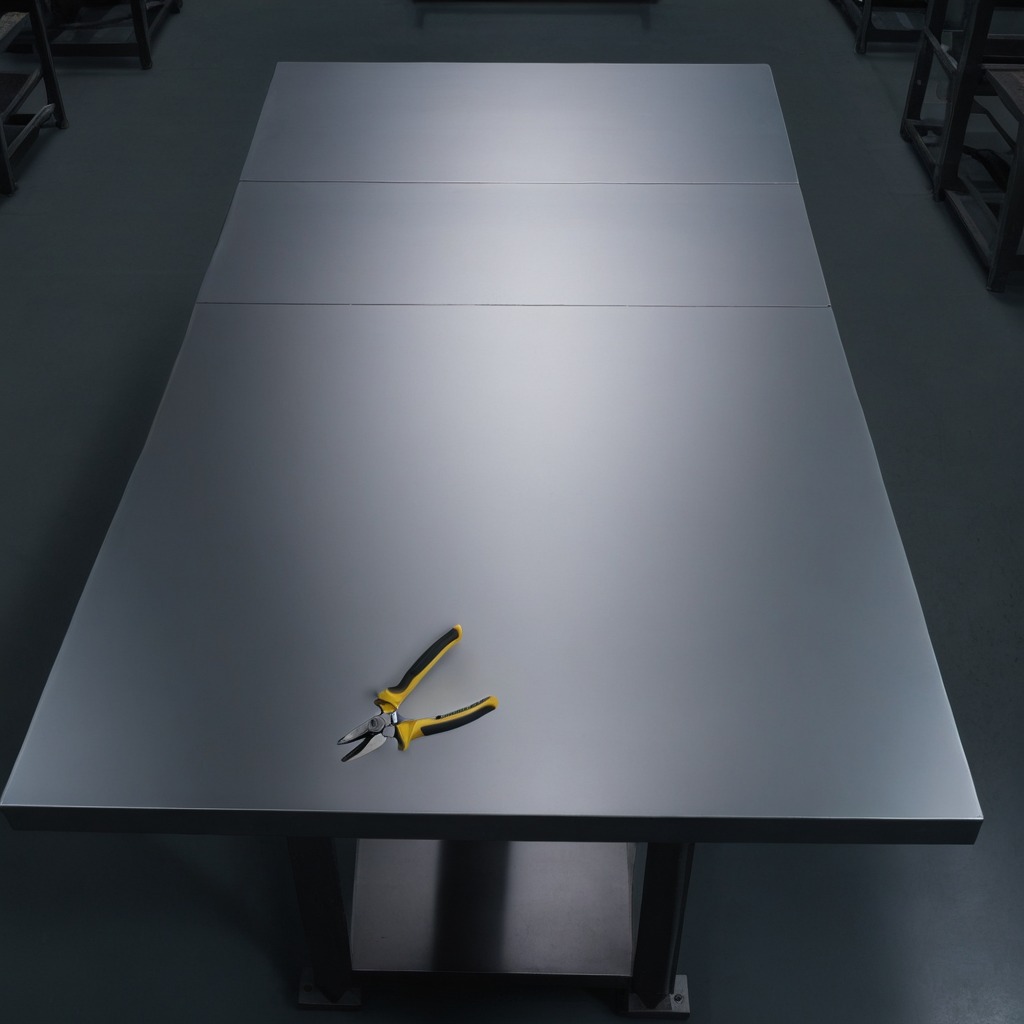
A plier is lying on the tabletop.